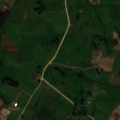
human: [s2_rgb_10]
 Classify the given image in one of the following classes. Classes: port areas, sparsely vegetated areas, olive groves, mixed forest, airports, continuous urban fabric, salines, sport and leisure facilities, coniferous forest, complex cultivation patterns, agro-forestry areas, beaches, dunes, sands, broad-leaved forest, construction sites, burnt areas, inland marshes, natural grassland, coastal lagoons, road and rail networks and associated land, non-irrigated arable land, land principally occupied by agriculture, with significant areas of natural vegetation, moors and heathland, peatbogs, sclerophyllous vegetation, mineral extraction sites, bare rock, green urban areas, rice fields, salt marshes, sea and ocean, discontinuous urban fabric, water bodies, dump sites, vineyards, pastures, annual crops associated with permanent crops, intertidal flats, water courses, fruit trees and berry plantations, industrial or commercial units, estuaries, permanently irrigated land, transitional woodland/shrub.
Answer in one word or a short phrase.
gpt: non-irrigated arable land, pastures, complex cultivation patterns, mixed forest